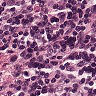
Metastatic tissue present: no